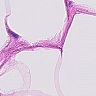
Metastatic tissue present: no